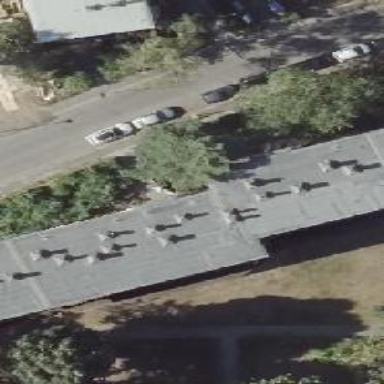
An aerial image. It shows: Flat-roofed apartment building.